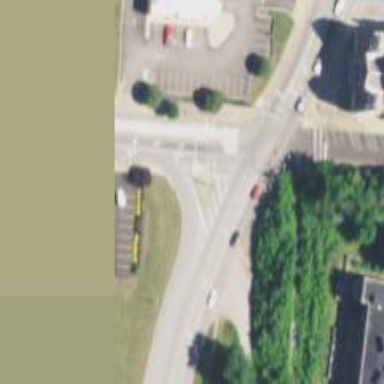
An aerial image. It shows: Asphalt footway with crossing markings and island.